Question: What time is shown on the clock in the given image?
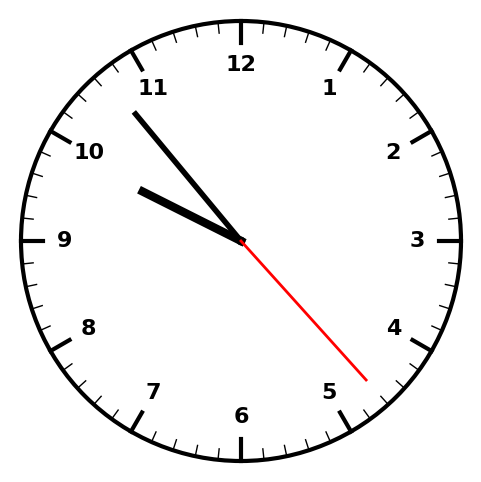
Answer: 09:53:23